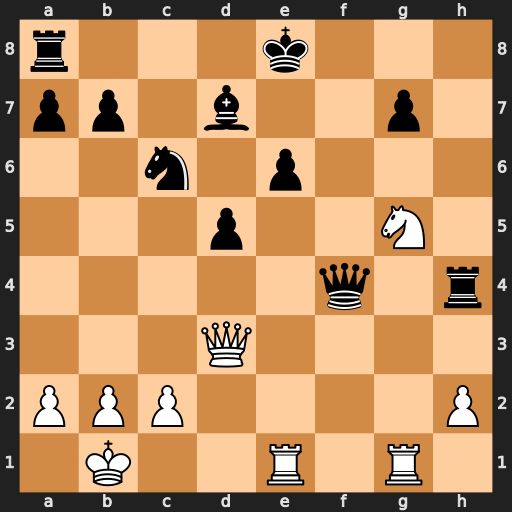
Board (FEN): r3k3/pp1b2p1/2n1p3/3p2N1/5q1r/3Q4/PPP4P/1K2R1R1
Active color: w
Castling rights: q
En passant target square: -
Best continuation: Nxe6 Bxe6 Rxe6+